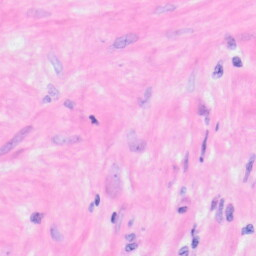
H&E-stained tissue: Kidney